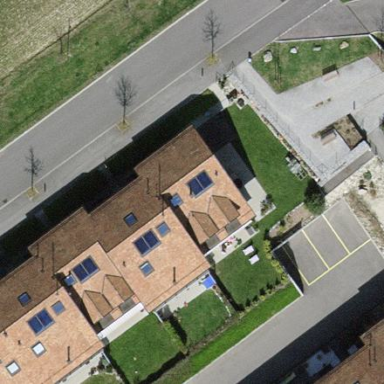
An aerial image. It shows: Simple and straightforward house.